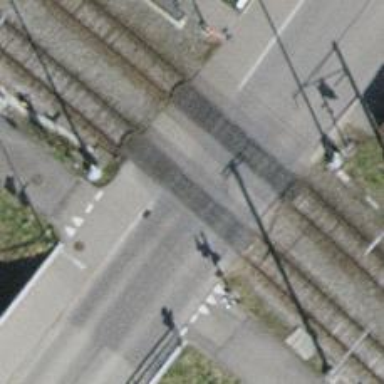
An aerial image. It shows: Level crossing along the railway.